Question: I'm programmatically instantiating a 'UITabBarController' that will manage 2 view controllers, and then setting it as the 'rootViewController'. However when the views appear, it highlights all the tab item's images (although the text is properly highlighted). No matter what I set to the 'selectedIndex' the images will all appear highlighted. Only when you tap on the tab bar items does it actually toggle the highlighted state on the images. What's going on here?
Code:
'''
UITabBarController *tabController = [[UITabBarController alloc] init];
UIStoryboard *storyboard = [self storyboard];
OGVideoStreamViewController *questionsController = [storyboard instantiateViewControllerWithIdentifier:@"OGVideoStreamViewController"];
questionsController.isQuestion = YES;
OGVideoStreamViewController *answersController = [storyboard instantiateViewControllerWithIdentifier:@"OGVideoStreamViewController"];
answersController.isQuestion = NO;
OGMatchesViewController *matchesController = [[OGMatchesViewController alloc] initWithNibName:@"OGMatchesViewController" bundle:nil];
questionsController.tabBarItem = [[UITabBarItem alloc] initWithTitle:@"Questions" image:[UIImage imageNamed:@"Tab Icon - Questions"] tag:0];
answersController.tabBarItem = [[UITabBarItem alloc] initWithTitle:@"Answers" image:[UIImage imageNamed:@"Tab Icon - Answers"] tag:1];
matchesController.tabBarItem = [[UITabBarItem alloc] initWithTitle:@"Inbox" image:[UIImage imageNamed:@"Tab Icon - Inbox"] tag:2];
[tabController setViewControllers:@[questionsController, answersController, matchesController] animated:NO];
tabController.selectedViewController = questionsController;
[[UIApplication sharedApplication] keyWindow].rootViewController = tabController;
'''

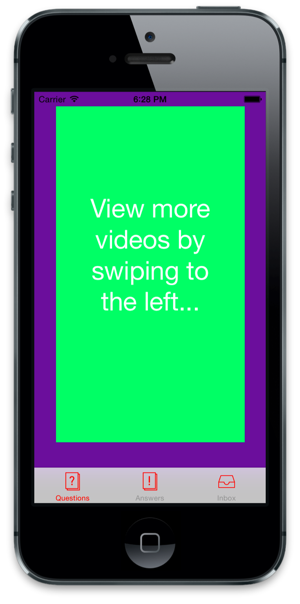
Answer: I've had the same problem and it was due to me calling:
'''
[UIView appearance].tintColor = [UIColor colorWithRed:1.000
green:0.793
blue:0.236
alpha:1.000];
'''
I called it in my AppDelegate, so i could change it to the following:
'''
self.window.tintColor = [UIColor colorWithRed:1.000
green:0.793
blue:0.236
alpha:1.000];
'''